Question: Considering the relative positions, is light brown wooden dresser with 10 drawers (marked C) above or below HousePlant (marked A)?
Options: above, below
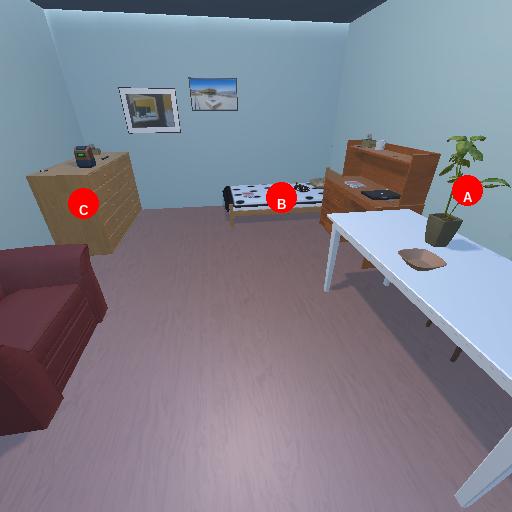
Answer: above